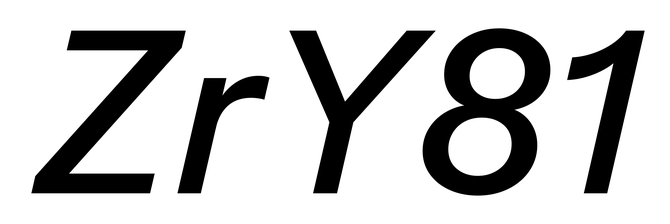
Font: InstrumentSans-Italic_Medium_Italic